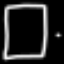
Label: square